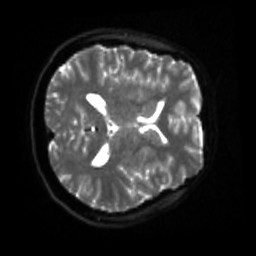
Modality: sbref
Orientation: axial
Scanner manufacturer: siemens
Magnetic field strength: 3 T
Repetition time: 4 s
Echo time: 0.0594 s